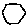
Label: hexagon